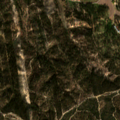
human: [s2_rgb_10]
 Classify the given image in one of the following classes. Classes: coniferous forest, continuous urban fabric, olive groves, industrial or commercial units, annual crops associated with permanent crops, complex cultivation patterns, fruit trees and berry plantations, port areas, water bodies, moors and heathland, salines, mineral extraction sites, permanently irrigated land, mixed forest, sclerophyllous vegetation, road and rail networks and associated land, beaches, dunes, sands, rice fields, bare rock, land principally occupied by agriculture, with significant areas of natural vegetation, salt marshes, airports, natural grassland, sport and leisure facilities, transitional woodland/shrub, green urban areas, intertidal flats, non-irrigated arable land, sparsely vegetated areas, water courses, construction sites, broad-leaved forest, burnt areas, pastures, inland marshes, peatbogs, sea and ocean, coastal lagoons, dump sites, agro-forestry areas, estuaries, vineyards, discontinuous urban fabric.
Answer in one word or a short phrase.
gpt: permanently irrigated land, agro-forestry areas, broad-leaved forest